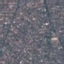
Land use / land cover class: Residential